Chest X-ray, PA view. Patient: 48 years old, sex F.
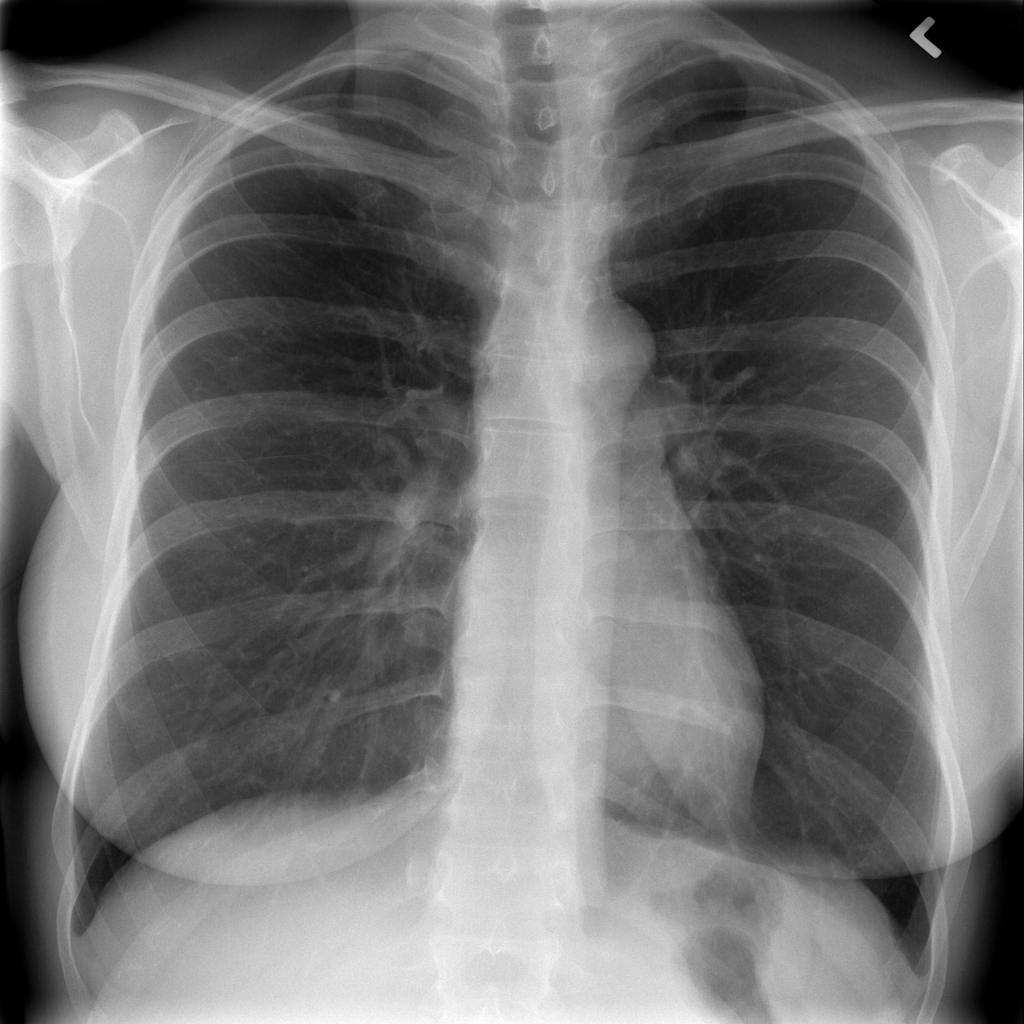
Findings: No Finding